Aerial crown-view tile of a tropical tree (Barro Colorado Island, Panama), acquired 20250512:
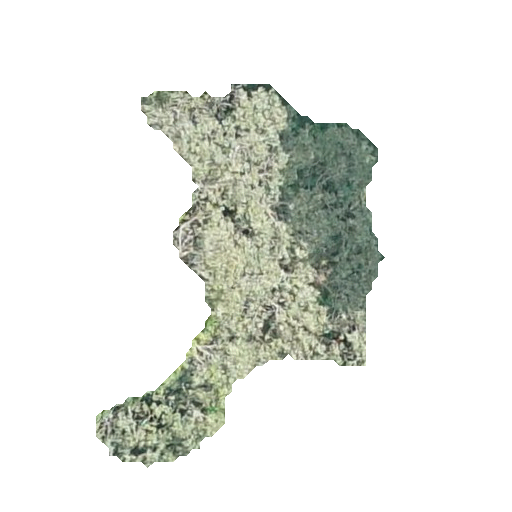
Species: Luehea seemannii
GBIF accepted scientific name: Luehea seemannii
Crown area: 82.929 m²